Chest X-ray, PA view. Patient: 49 years old, sex M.
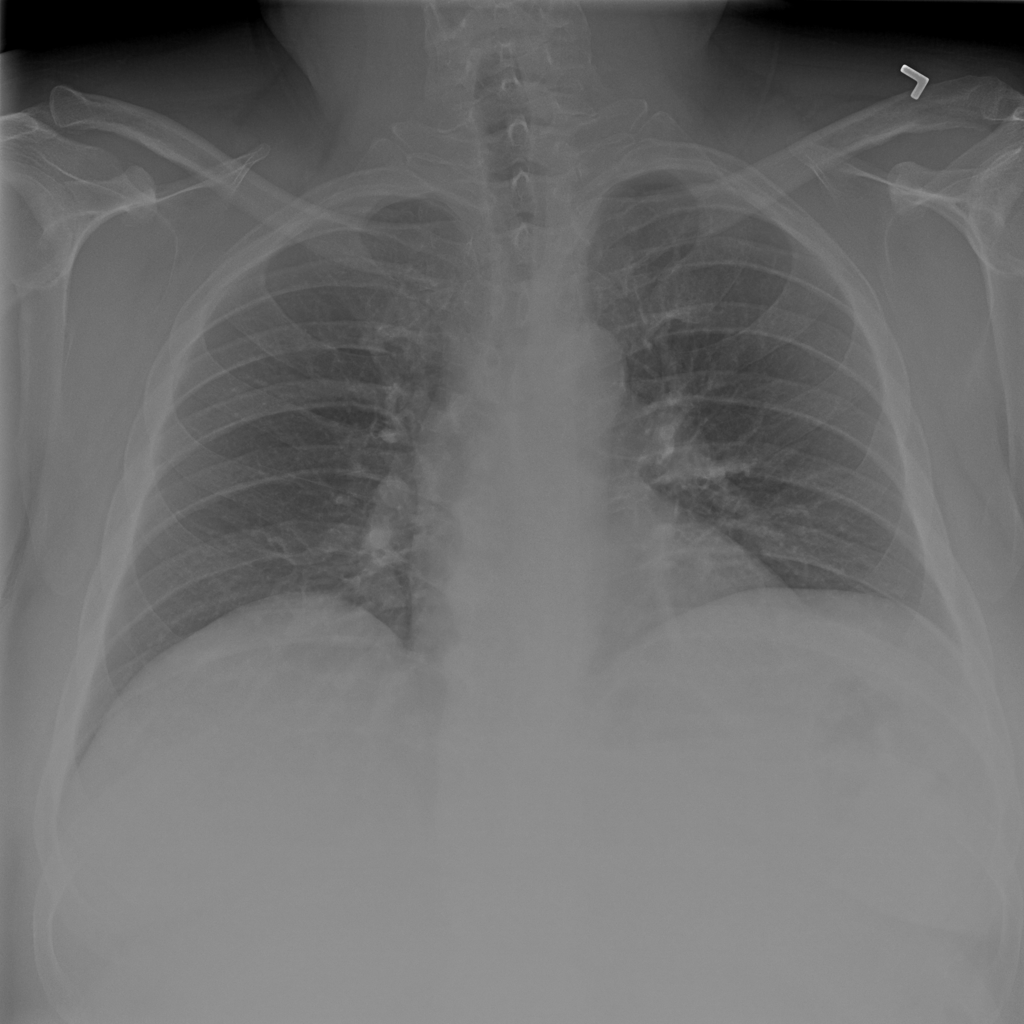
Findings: No Finding